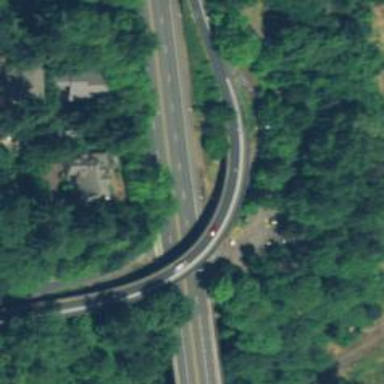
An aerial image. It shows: Bridge with asphalt surface. It is part of primary link highway.